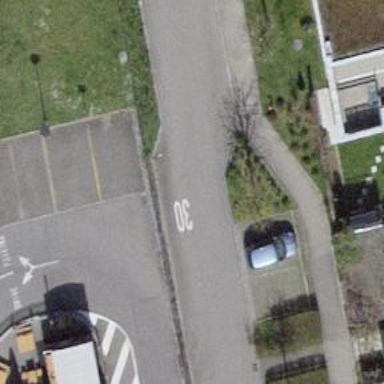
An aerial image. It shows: Smooth asphalt road in residential area.